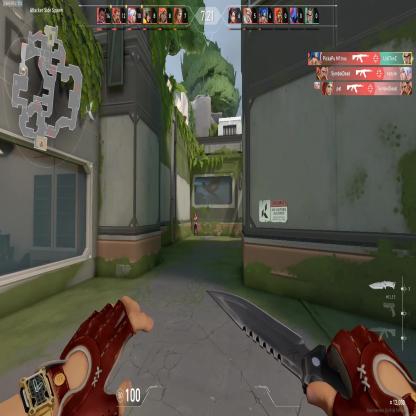
Label: enemy